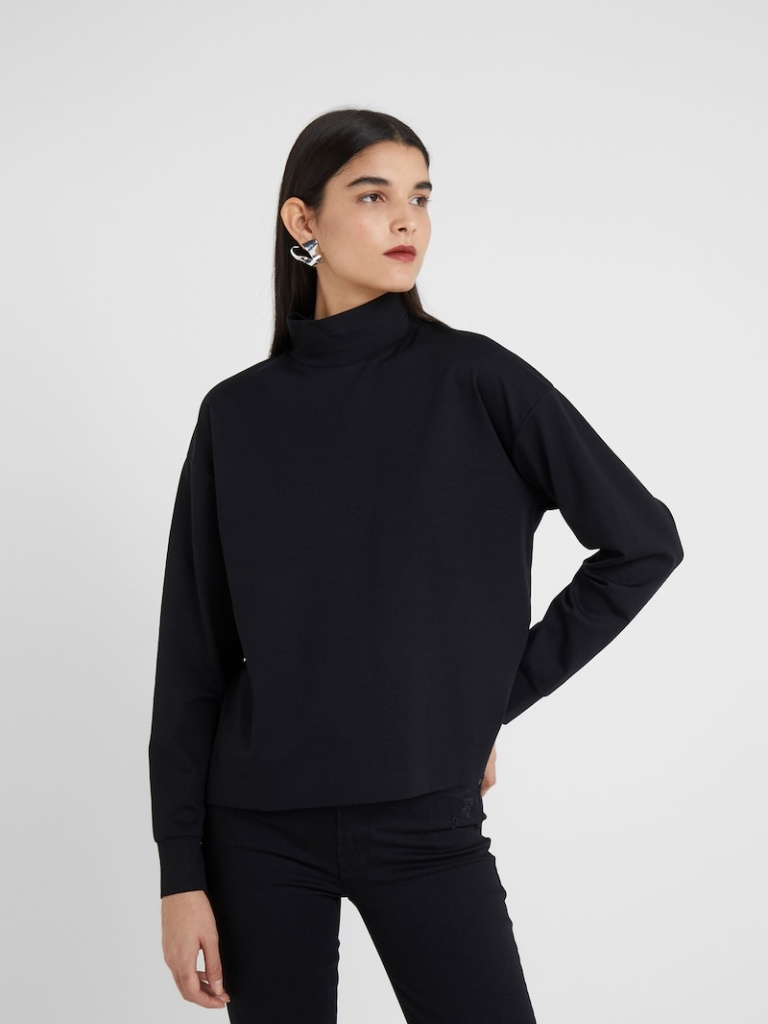
knit relaxed a long-sleeved with the sleeves down hip length Untucked turtleneck sweater